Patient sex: M
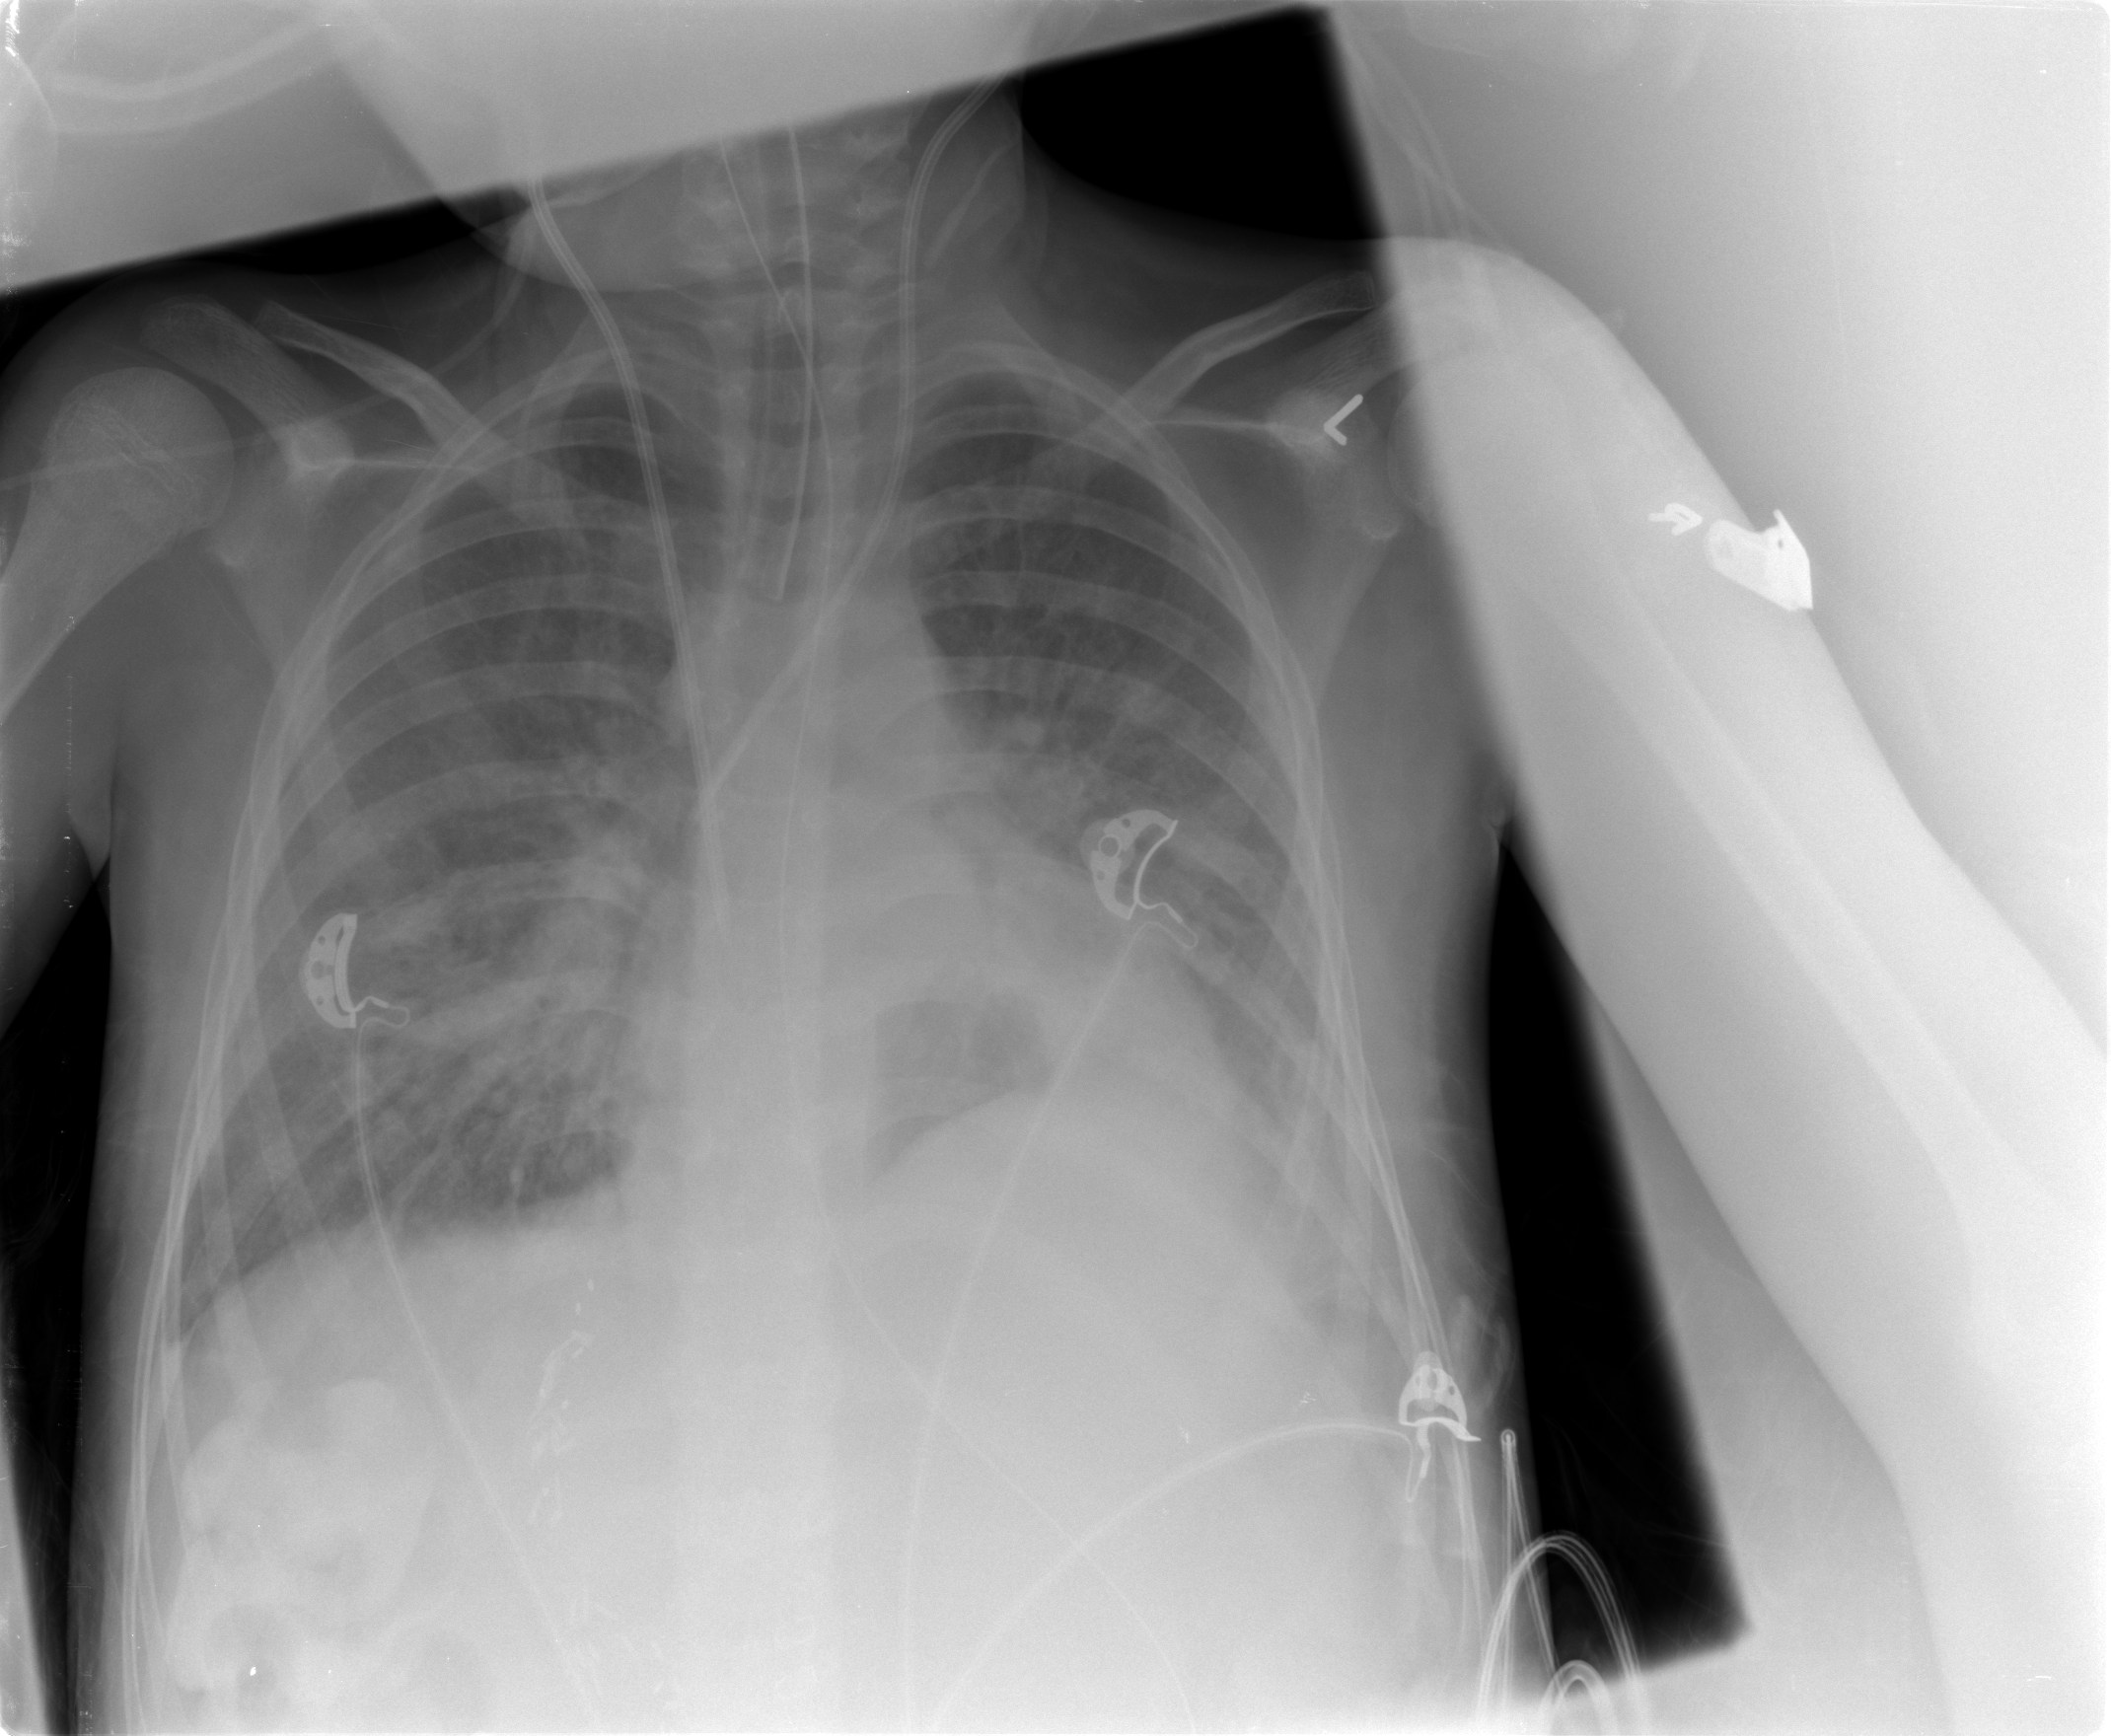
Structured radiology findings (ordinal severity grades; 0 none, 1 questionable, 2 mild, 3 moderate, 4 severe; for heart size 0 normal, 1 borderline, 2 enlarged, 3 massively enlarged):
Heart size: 2
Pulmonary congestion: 3
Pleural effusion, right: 1
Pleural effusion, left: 2
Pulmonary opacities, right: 3
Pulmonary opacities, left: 2
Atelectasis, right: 3
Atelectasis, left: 3